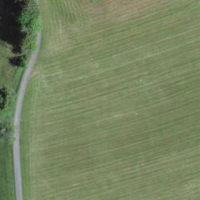
EUNIS habitat code: 24
Species observed at this site:
Filipendula ulmaria